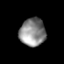
Tissue: prostate
Cell type: T cells
Senescence score: 0.3139
Nuclear area (px): 701
Mean DAPI intensity: 139.047